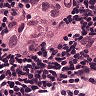
Metastatic tissue present: yes